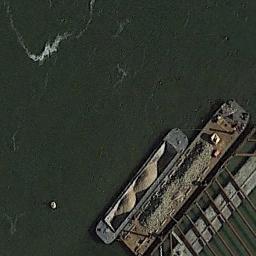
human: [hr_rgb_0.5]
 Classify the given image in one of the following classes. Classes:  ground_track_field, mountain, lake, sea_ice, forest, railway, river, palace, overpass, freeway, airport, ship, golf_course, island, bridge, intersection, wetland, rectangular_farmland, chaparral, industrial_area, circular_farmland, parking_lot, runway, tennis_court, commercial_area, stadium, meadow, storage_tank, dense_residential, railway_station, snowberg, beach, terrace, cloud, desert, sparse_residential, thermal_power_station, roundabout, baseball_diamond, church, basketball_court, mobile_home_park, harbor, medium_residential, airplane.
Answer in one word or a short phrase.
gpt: ship